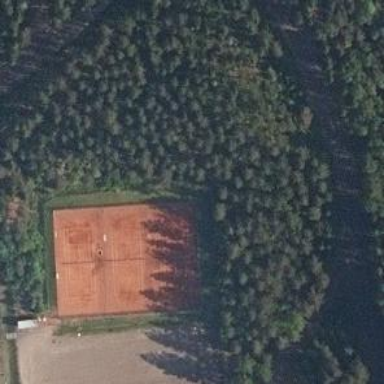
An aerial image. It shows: Tennis court on pitch.